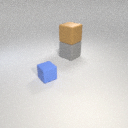
large gray rubber cube to the right of small blue rubber cube